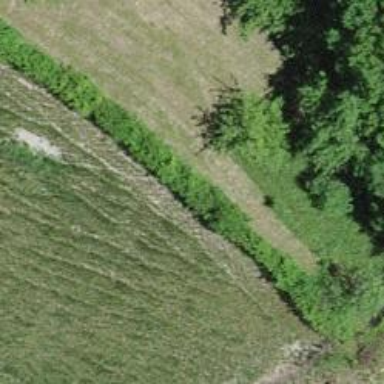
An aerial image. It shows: Hedge barrier.